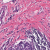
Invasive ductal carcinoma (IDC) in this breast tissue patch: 0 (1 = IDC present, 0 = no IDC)